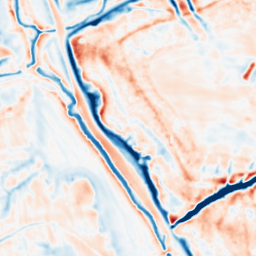
Category: multiscale
Decomposition family: dog_multiscale
Decomposition parameters: sigma_ratio: 1.4
n_scales: 5
base_sigma: 1
Upsampling method: edge_directed
Upsampling parameters: scale: 2
Upsampling scale: 2